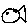
Label: fish